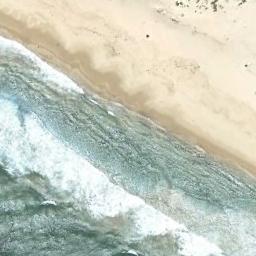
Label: beach